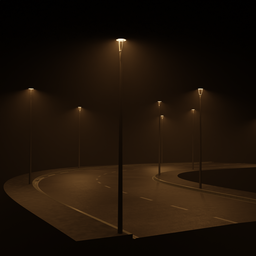
Label: lighting